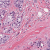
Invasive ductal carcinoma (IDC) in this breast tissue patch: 1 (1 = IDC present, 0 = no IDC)